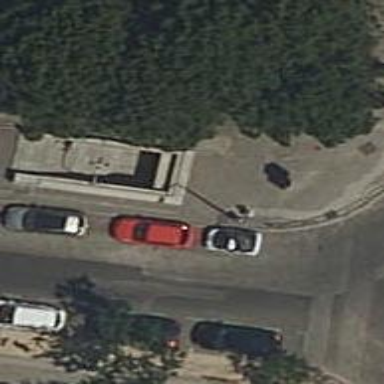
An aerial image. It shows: Subway entrance.